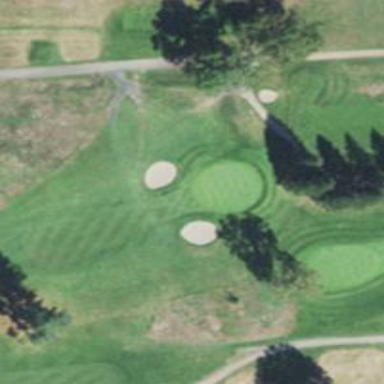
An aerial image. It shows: Golf fairway surrounded by grass.